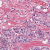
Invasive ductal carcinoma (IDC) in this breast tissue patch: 1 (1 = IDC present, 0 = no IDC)